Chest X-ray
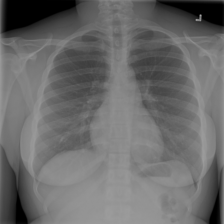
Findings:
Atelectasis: negative
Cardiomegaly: negative
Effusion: negative
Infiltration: negative
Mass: negative
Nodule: negative
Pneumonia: negative
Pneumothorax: negative
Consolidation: negative
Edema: negative
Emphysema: negative
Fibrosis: negative
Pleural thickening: negative
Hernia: negative